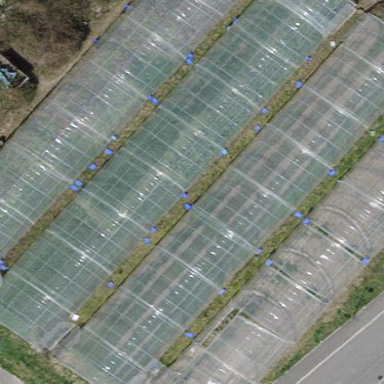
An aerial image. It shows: Greenhouse.